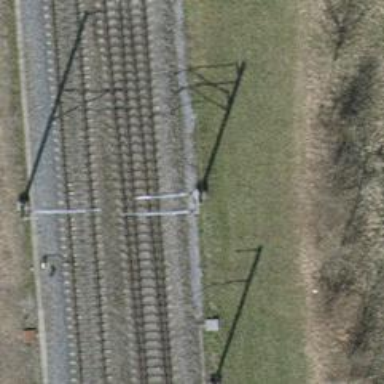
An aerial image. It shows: Single-track railway with electrified contact lines.